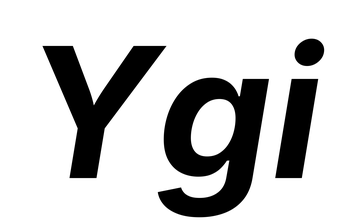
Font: Inter-Italic_Bold_Italic